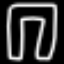
Label: pants